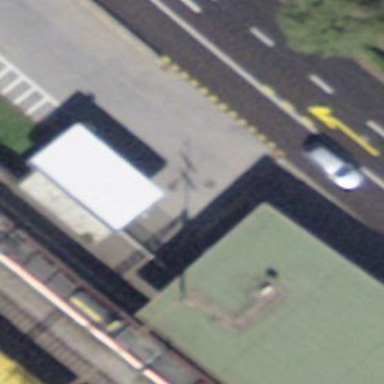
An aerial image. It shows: Train station building.